Question: I have HTML script string stored in database. I am fetching this string in one variable.
I want to display page out of this html string below 'gethtml' button in below .aspx page.

I searched how to display sub html page inside main aspx page.
I came to know with 'webbrowser' control, but not finding it anywhere in tool box.
Is there any other control or way to show html page out of html script in above main aspx page?
Please help me.
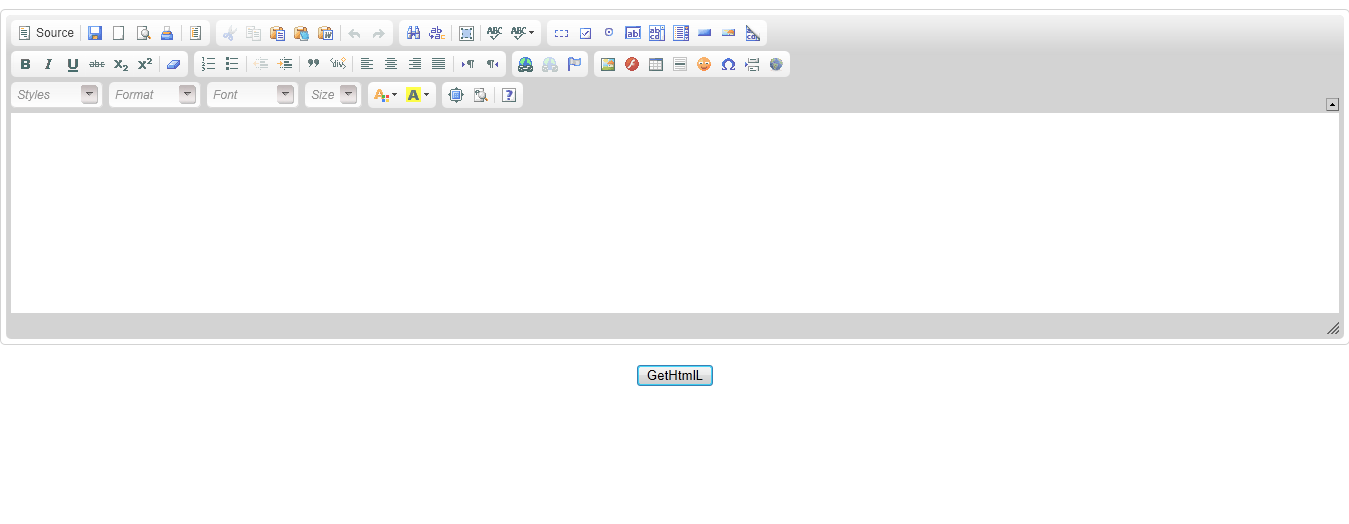
Answer: '''
<div id="htmlpage" runat="server"></div>
'''
in code behind
'''
protected void Page_Load(object sender, EventArgs e)
{
string ss="<h1>Hello world</h1>";//your html string
htmlpage.InnerHtml = ss;
}
'''